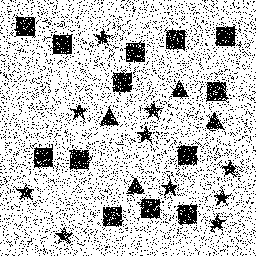
Squares: 13
Triangles: 4
Stars: 10
Total shapes: 27